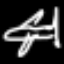
Label: airplane